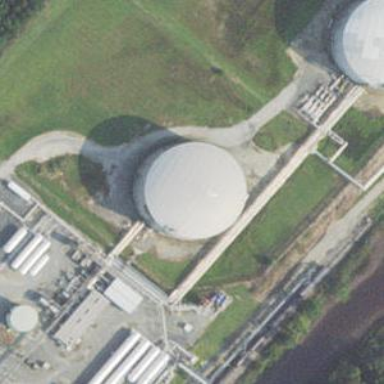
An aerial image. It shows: Storage tank that is man-made.